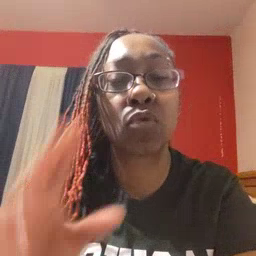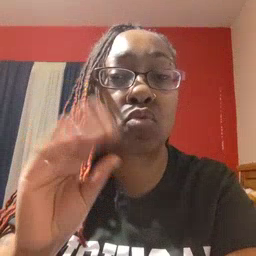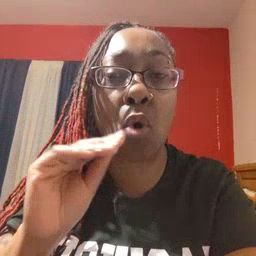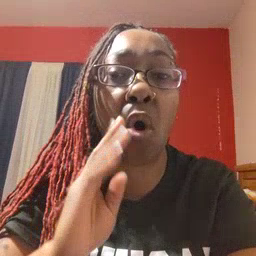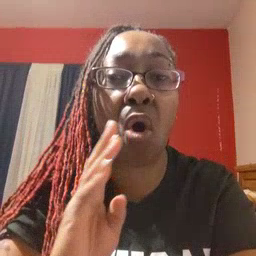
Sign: talk